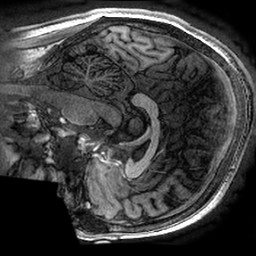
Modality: T1w
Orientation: sagittal
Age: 24
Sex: female
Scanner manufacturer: ge
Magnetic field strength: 3 T
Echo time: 0.002736 s